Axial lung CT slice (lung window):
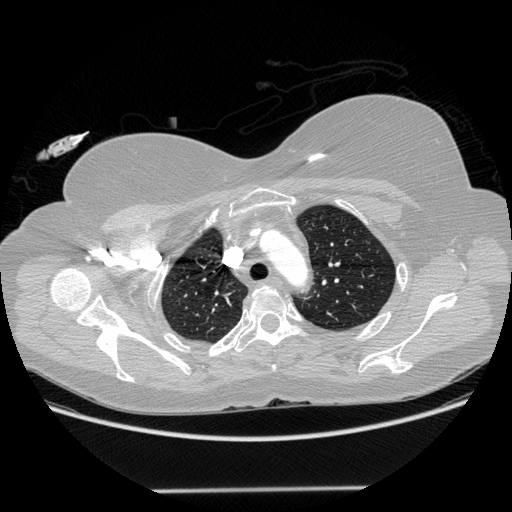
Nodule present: no